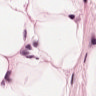
Metastatic tissue present: no